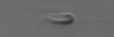
Label: flagellate_morphotype3